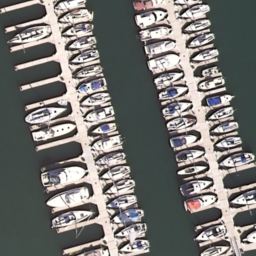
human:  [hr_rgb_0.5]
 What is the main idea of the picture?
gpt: harbor